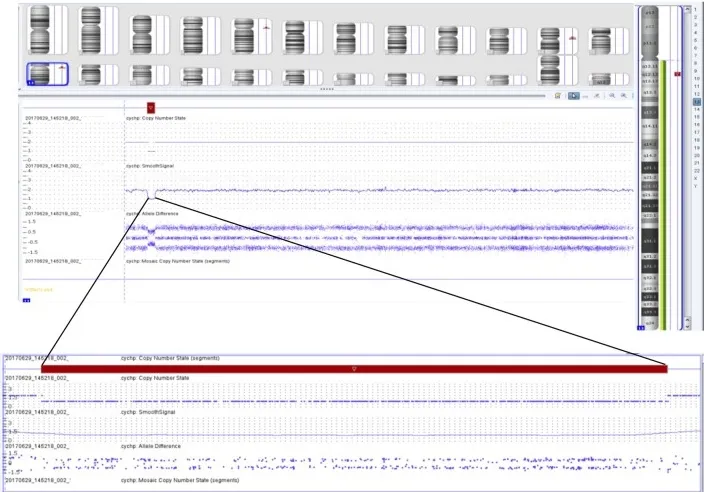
Chromosomal microarray showing 1.422 megabase loss in the 13q12.12 region containing 14 different genes, including the SACS gene.
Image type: chart (chart)